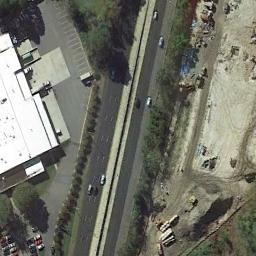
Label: freeway